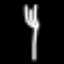
Label: fork